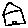
Label: house